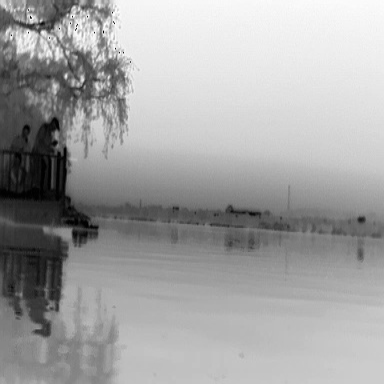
There is a warship in the infrared image.